Interaction volume radius: 5 \u00c5
Interaction volume height: 45 \u00c5
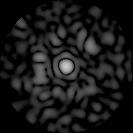
Disorder parameter: 0.8573